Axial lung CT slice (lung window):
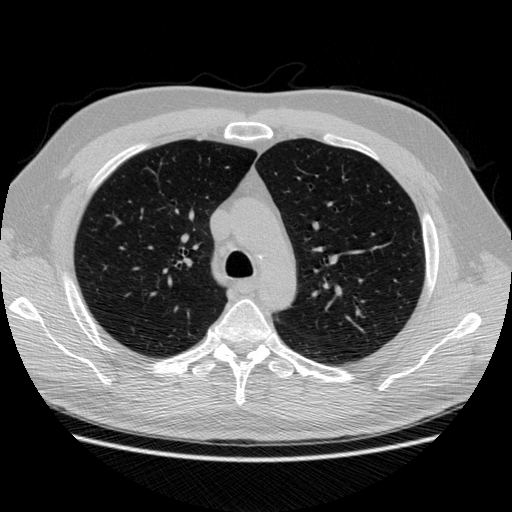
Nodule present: no